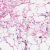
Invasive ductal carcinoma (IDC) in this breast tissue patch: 0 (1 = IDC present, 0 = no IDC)